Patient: sex M, age 40
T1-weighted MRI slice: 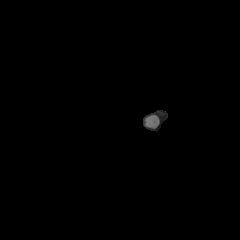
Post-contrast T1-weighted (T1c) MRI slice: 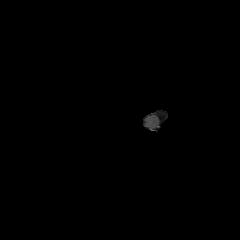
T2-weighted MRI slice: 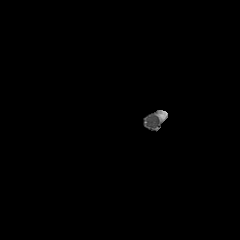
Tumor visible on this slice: no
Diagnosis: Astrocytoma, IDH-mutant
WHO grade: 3